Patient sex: F
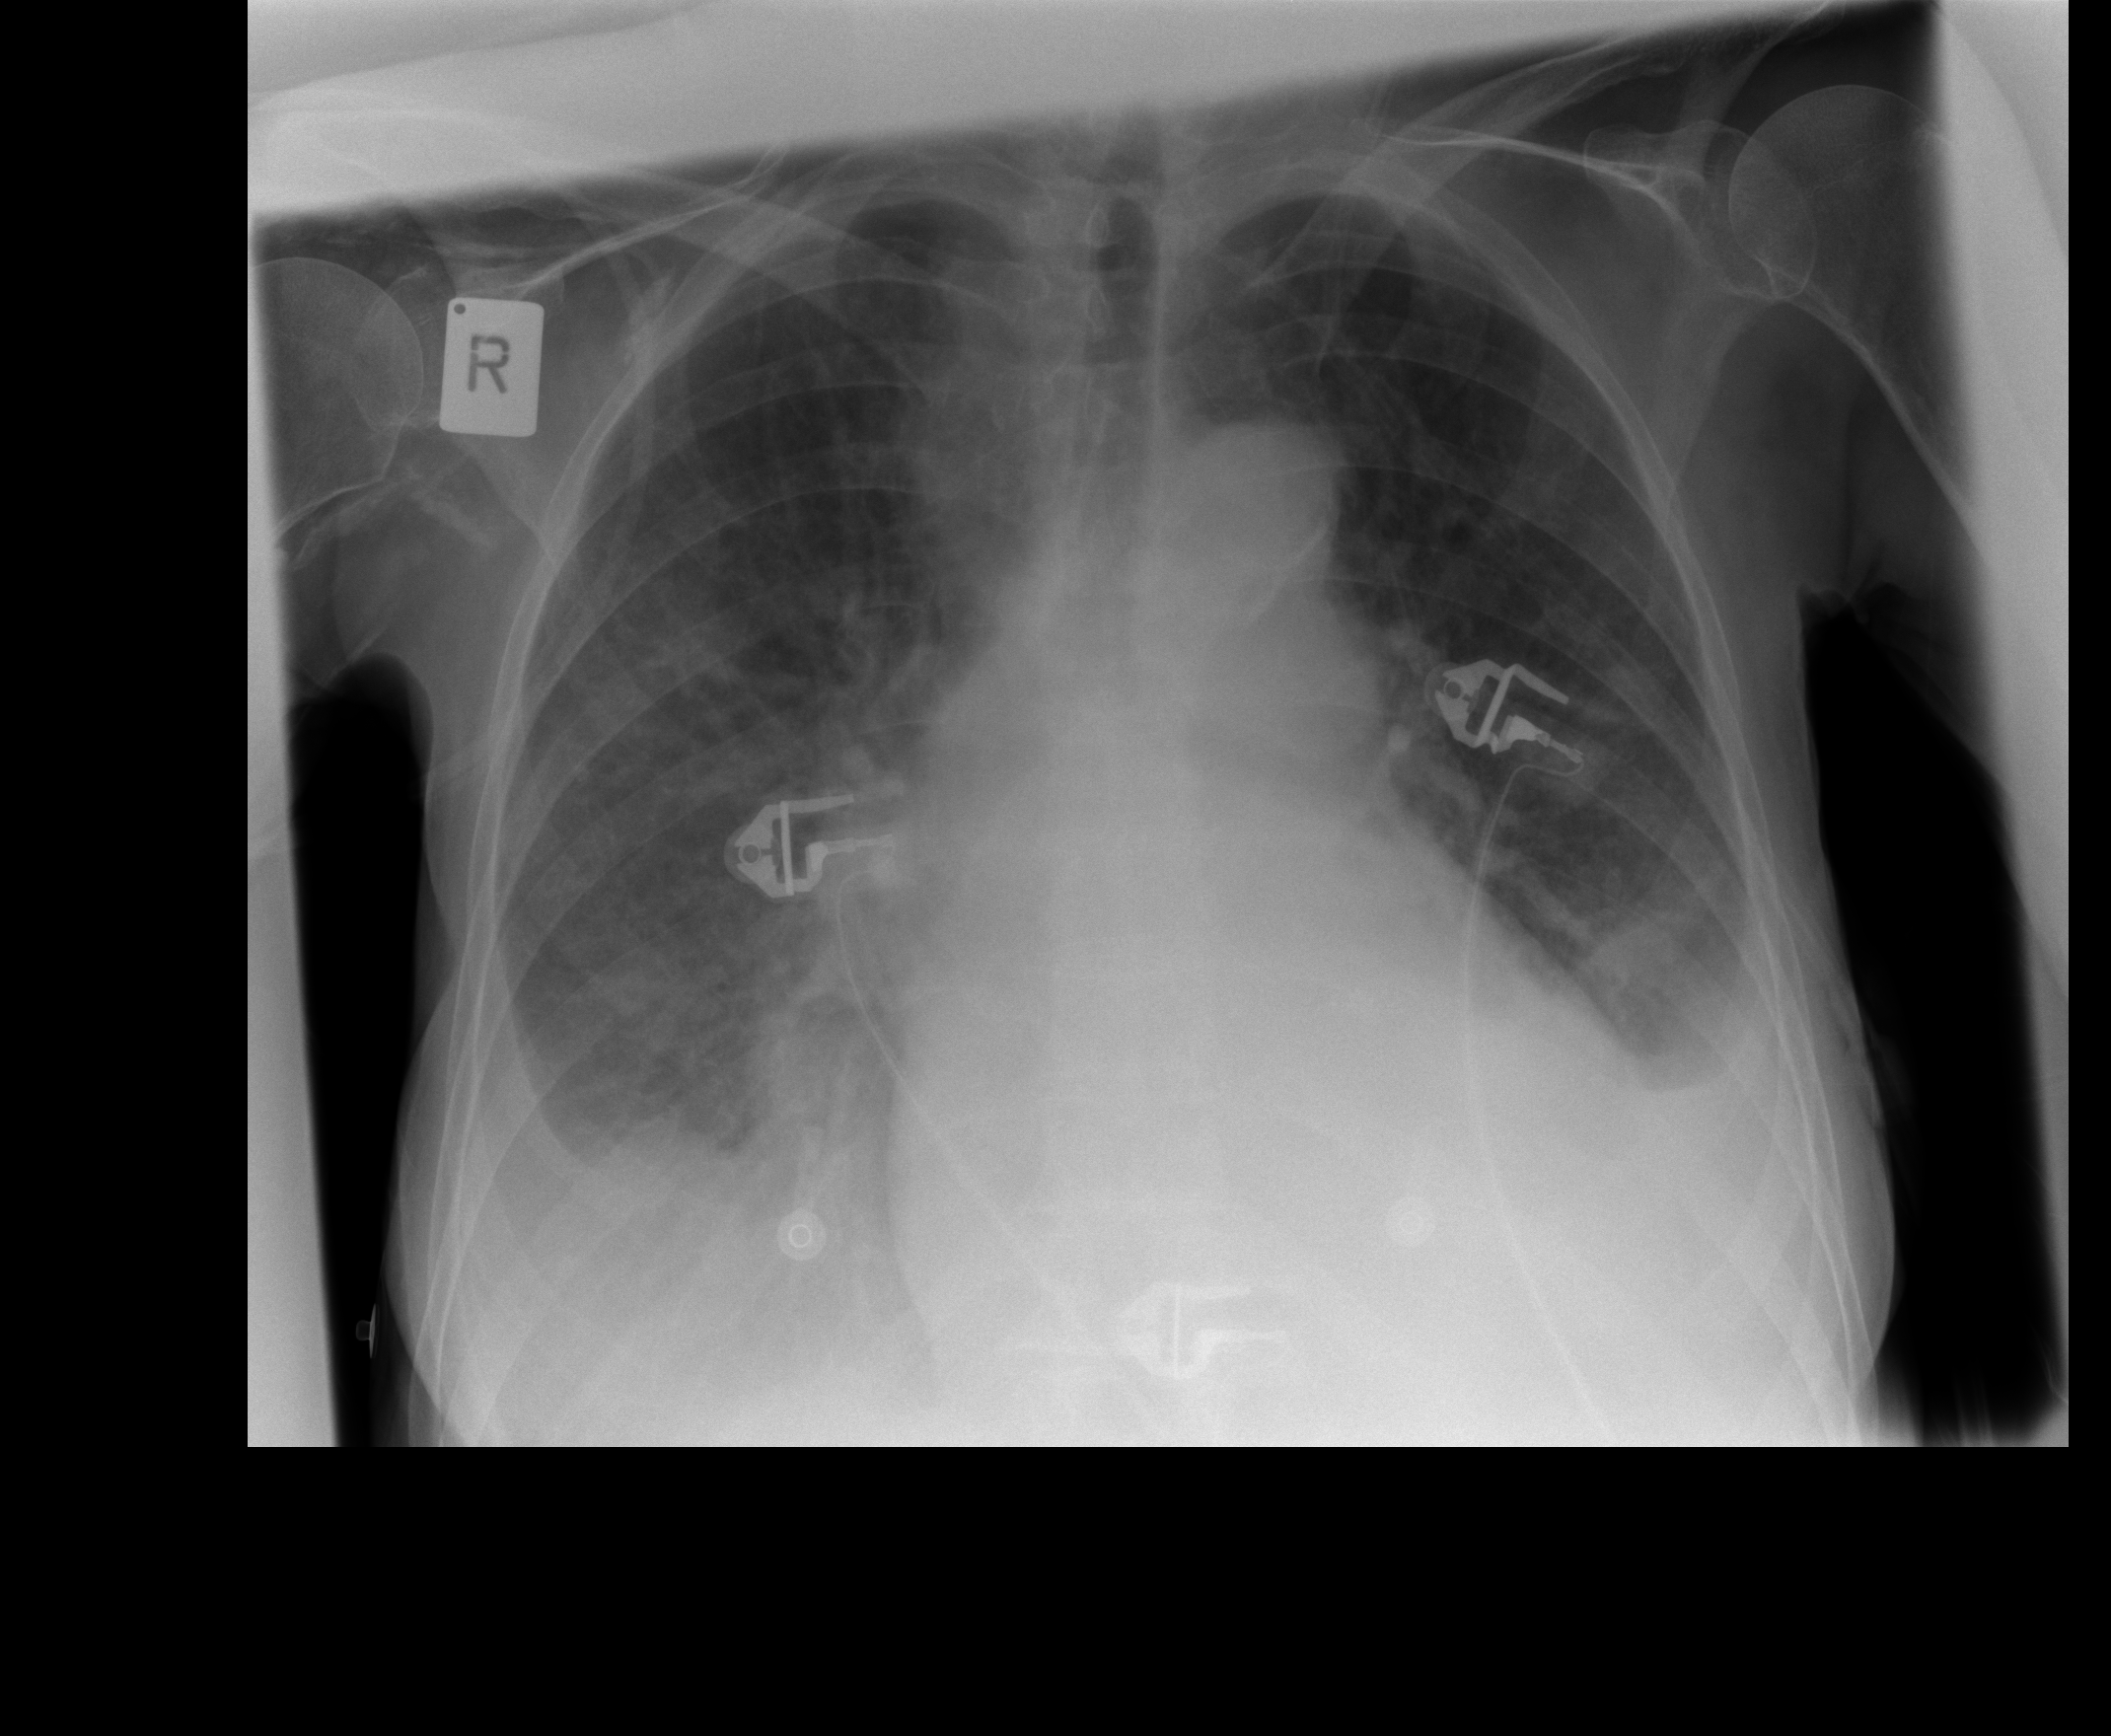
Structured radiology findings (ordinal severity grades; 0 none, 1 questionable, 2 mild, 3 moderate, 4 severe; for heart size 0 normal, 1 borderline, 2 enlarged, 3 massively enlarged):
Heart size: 2
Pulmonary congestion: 2
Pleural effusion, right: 2
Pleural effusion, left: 2
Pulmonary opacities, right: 0
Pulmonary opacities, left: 1
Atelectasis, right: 2
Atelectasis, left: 2